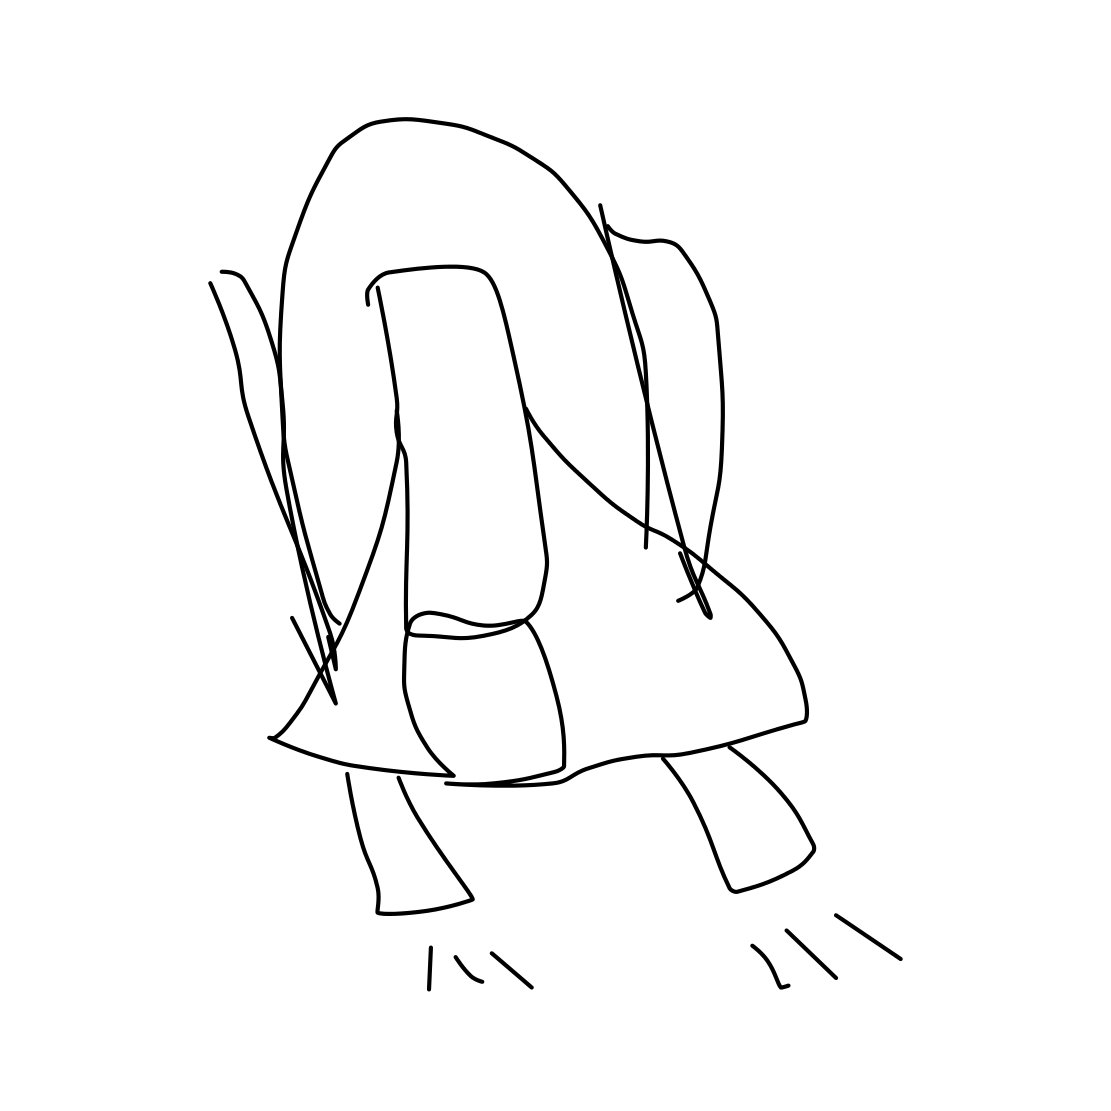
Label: space shuttle